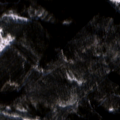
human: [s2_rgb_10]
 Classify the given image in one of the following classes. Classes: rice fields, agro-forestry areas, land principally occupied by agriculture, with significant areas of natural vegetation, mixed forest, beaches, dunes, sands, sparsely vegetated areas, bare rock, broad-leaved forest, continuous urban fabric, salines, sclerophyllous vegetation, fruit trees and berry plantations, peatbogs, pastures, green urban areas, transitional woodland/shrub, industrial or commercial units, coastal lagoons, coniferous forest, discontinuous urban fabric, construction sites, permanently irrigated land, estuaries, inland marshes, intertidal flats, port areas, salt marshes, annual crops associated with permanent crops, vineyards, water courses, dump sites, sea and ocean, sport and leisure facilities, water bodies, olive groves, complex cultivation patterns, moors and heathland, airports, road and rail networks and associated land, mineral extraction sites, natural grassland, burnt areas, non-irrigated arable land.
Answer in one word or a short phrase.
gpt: coniferous forest, mixed forest